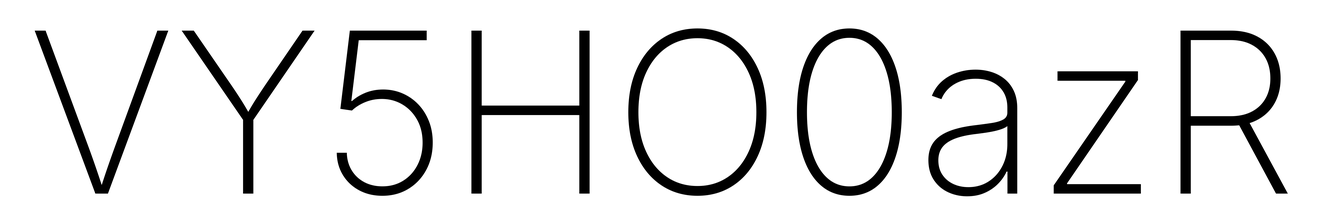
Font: Inter_ExtraLight